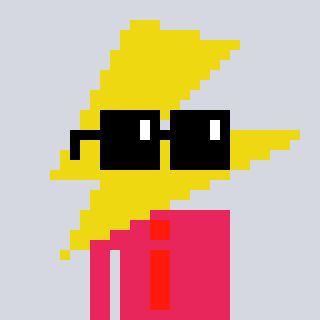
a pixel art character with square black sunglasses, a lightning bolt-shaped head and a redpinkish-colored body on a cool background